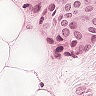
Metastatic tissue present: yes